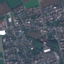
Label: Residential